Question: I am using the Workbench suit of modules and I have a simple change to make to node-edit forms.

The image above shows my attempts to re-label some buttons on a page. Using hook_form_alter, there is only access to Drupal's native set of buttons - I am able to edit the PREVIEW button to TESTING PREVIEW.
However, I cannot seem to find a way to edit the workbench module related buttons - and .
Can anyone offer suggestions on how to access these extra buttons?
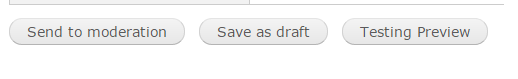
Answer: Actually, the best solution turned out to be a custom module.
The issue preventing me from seeing the data for the and buttons was due to the weight of my module.
Using the <URL> module to my modules weight appropriately so that it executes after the Workbench modules then allows my module to see and adjust all the data other modules add, for example, button labels, visibility etc.